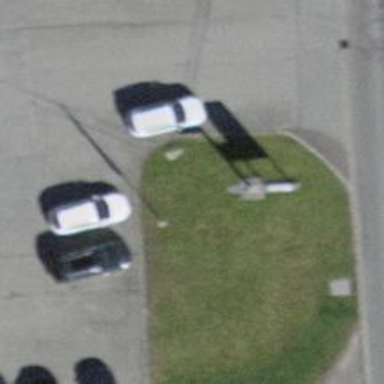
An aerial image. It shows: Charging station.